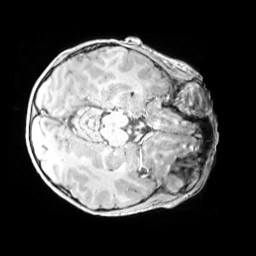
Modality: MP2RAGE
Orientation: axial
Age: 9
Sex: male
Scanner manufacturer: siemens
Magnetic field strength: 3 T
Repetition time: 4 s
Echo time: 0.00303 s